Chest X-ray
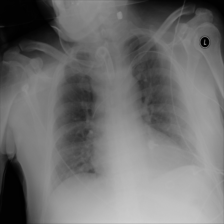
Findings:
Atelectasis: negative
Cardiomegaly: negative
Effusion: positive
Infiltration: negative
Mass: negative
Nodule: negative
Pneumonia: negative
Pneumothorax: negative
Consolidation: negative
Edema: negative
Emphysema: negative
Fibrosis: negative
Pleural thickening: negative
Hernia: negative